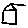
Label: house